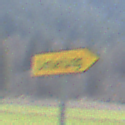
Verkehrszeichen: UmleitungswegweiserRechtsweisend
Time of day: MorningAfternoon
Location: Outdoor (Nature)
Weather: PartlyCloudy
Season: NotSpecified
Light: Natural